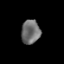
Tissue: lung
Cell type: Endothelial cells
Senescence score: 0.6882
Nuclear area (px): 443
Mean DAPI intensity: 110.413